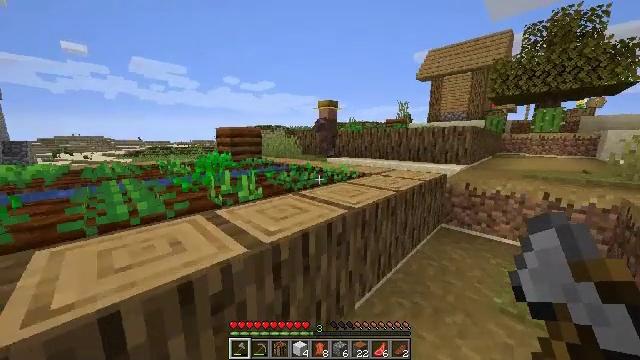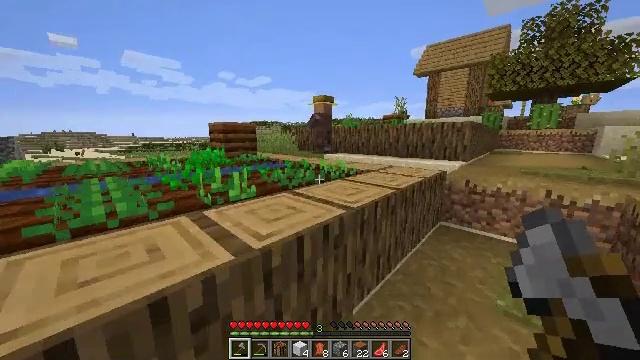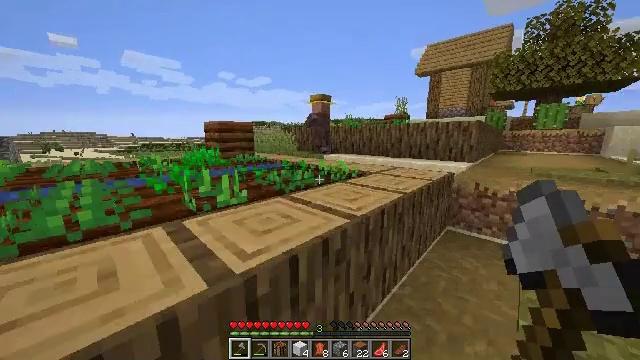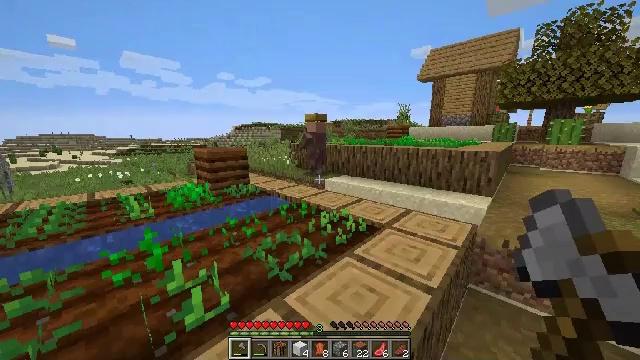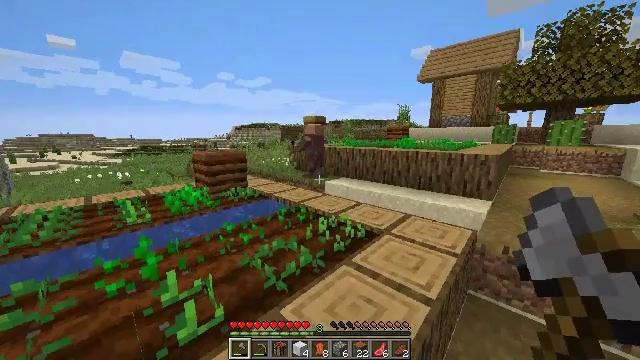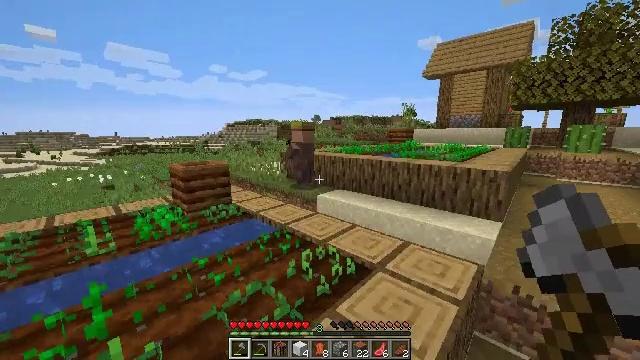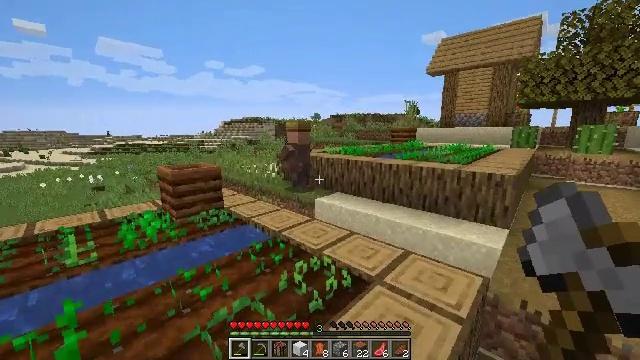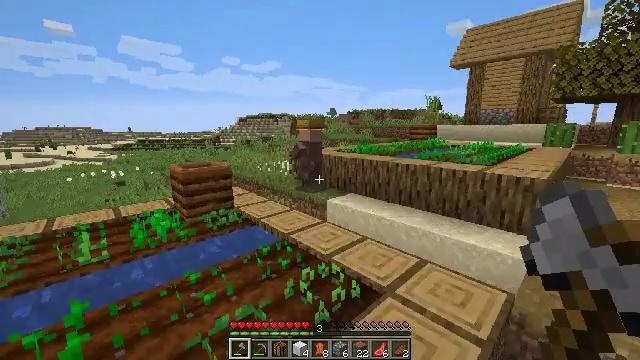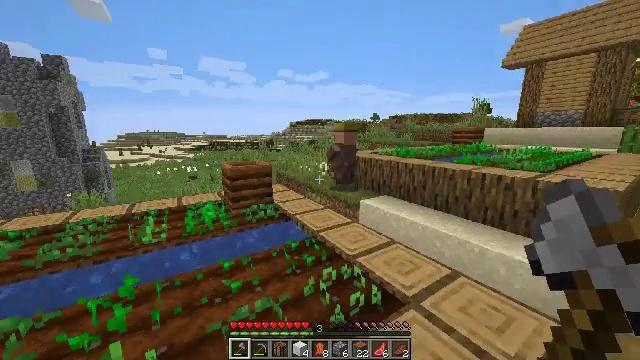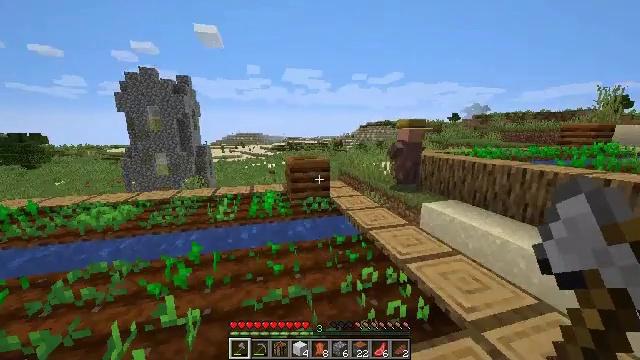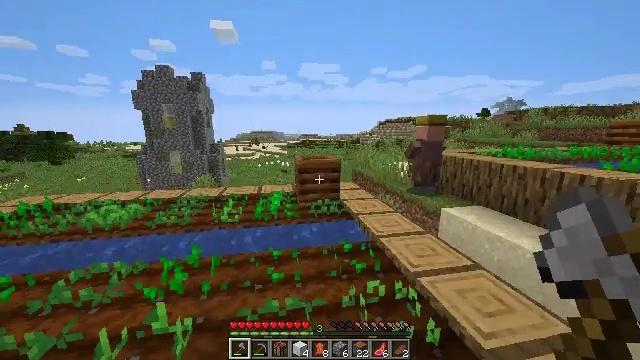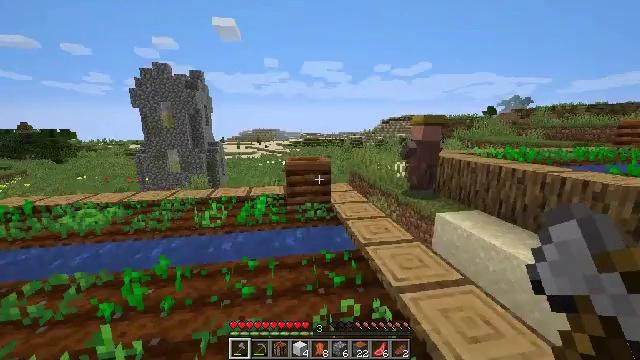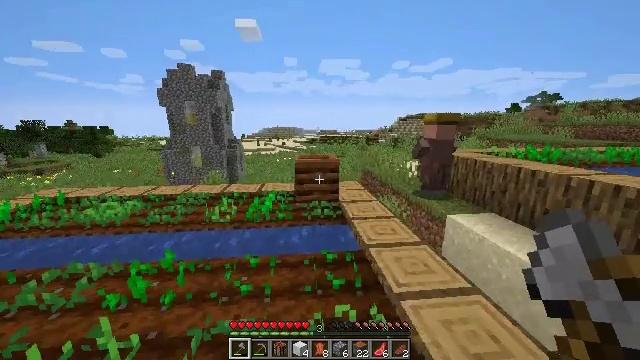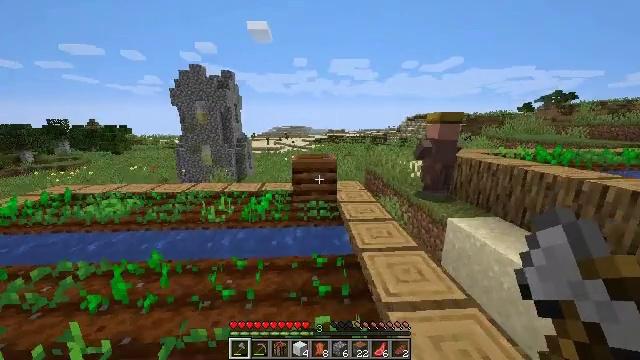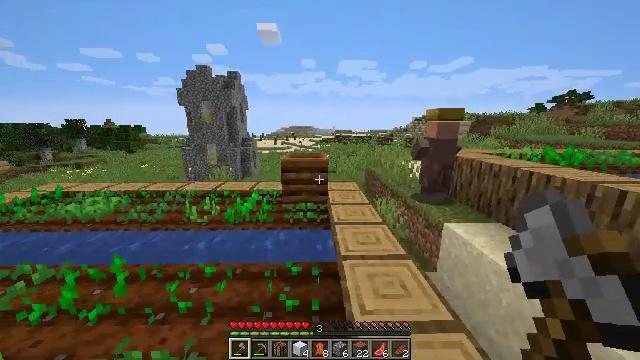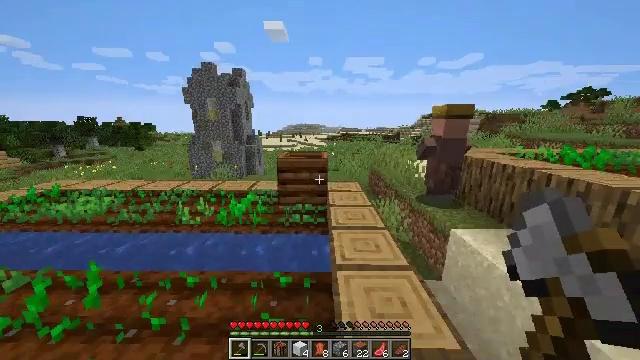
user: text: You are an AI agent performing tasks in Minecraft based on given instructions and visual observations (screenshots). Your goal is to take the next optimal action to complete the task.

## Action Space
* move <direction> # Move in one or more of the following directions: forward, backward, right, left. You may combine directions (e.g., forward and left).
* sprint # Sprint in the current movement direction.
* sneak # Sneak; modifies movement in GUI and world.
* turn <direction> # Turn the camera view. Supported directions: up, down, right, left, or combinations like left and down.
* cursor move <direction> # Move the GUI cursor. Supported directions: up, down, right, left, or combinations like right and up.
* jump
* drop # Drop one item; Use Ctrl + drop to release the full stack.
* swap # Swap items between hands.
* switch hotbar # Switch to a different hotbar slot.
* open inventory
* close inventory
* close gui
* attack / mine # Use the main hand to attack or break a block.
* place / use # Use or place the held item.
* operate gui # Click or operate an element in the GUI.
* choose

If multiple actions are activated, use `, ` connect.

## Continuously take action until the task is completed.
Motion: motion action
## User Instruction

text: Collect the composter for reuse.
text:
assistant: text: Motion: move forward, sprint, turn down
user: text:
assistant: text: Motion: move forward, sprint, jump
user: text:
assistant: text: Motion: move forward, sprint, jump
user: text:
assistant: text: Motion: move forward, sprint, jump
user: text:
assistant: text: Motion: move forward, sprint, jump
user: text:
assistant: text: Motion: move forward, sprint
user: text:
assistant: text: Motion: move forward and move right, sprint, turn left
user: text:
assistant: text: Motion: move forward and move right, sprint, turn left
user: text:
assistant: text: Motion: move forward and move right, sprint, turn left
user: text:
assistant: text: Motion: move forward and move right, sprint, turn left
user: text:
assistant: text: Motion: move forward and move right, sprint
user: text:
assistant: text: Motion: move forward and move right, sprint, turn left
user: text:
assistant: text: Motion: move forward and move right, sprint, turn left
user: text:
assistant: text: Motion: move forward and move right, sprint, turn left
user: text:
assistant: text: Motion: move forward, sprint, turn left
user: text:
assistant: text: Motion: move forward, sprint, turn left
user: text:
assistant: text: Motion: move forward, sprint, turn left
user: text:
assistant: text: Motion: move forward, sprint, turn left and down
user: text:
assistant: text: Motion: move forward, attack / mine
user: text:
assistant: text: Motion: attack / mine
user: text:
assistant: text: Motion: attack / mine
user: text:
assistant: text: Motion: attack / mine
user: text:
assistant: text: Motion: attack / mine
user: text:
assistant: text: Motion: attack / mine
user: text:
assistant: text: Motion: attack / mine
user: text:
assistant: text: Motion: attack / mine
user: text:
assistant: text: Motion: move forward, turn right, attack / mine
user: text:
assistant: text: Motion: move forward, attack / mine
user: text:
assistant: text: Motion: move forward, turn right, attack / mine
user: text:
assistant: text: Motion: move forward, turn right, attack / mine